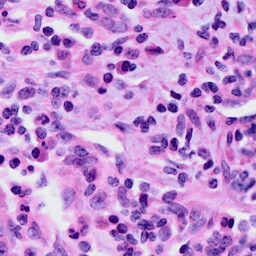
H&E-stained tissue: Cervix